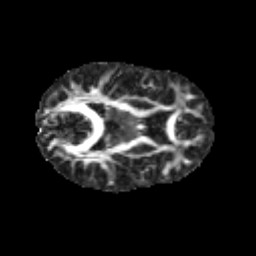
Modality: FA
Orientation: axial
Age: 12
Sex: female
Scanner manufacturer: siemens
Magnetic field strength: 3 T
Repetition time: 3.8 s
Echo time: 0.07 s